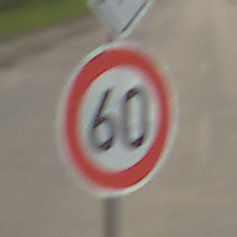
Verkehrszeichen: Geschwindigkeit60
Zusatzzeichen oben: EndeVorfahrtsstrasse
Umgebung: Outdoor, RoadRail
Tageszeit: SunriseSunset
Wetter: Clear
Licht: Natural
Jahreszeit: NotSpecified
Kontrast: LowContrast